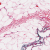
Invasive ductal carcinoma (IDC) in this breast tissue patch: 0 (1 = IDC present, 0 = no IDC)